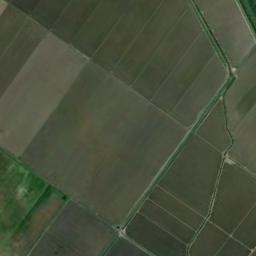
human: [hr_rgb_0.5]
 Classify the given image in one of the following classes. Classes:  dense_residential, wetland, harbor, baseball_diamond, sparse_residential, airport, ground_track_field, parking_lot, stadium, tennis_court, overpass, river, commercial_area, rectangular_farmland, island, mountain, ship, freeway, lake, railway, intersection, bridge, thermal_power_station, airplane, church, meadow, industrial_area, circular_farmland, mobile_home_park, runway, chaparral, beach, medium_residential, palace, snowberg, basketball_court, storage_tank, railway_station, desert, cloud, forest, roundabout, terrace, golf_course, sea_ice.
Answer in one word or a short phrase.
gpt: rectangular_farmland